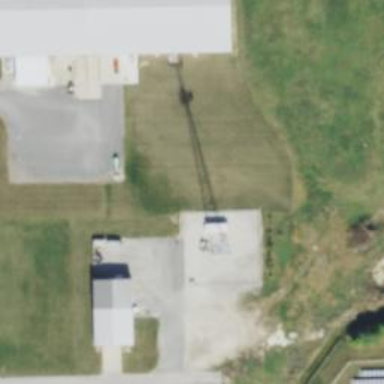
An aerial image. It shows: Mast structure.